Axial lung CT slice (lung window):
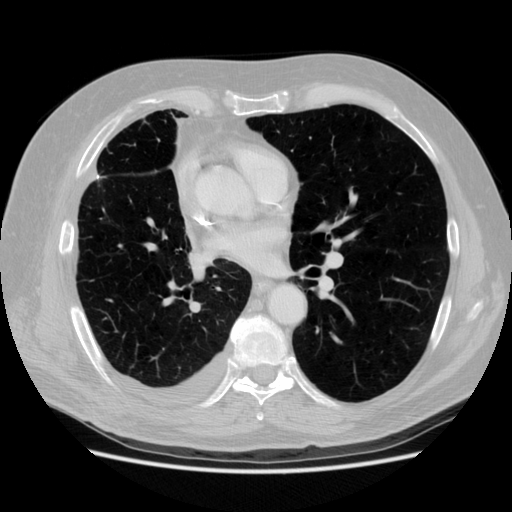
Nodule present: no